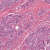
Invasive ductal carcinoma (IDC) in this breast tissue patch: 1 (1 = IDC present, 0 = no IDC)